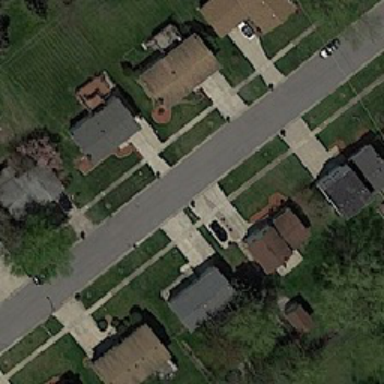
Both sides of the road have gray or brown roofs .